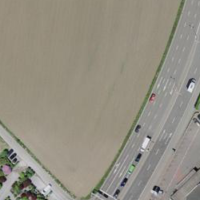
EUNIS habitat code: 25
Species observed at this site:
Fagus sylvatica